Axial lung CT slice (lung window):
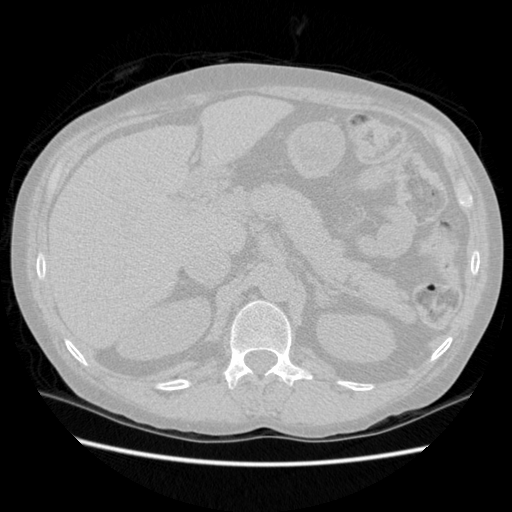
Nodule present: no